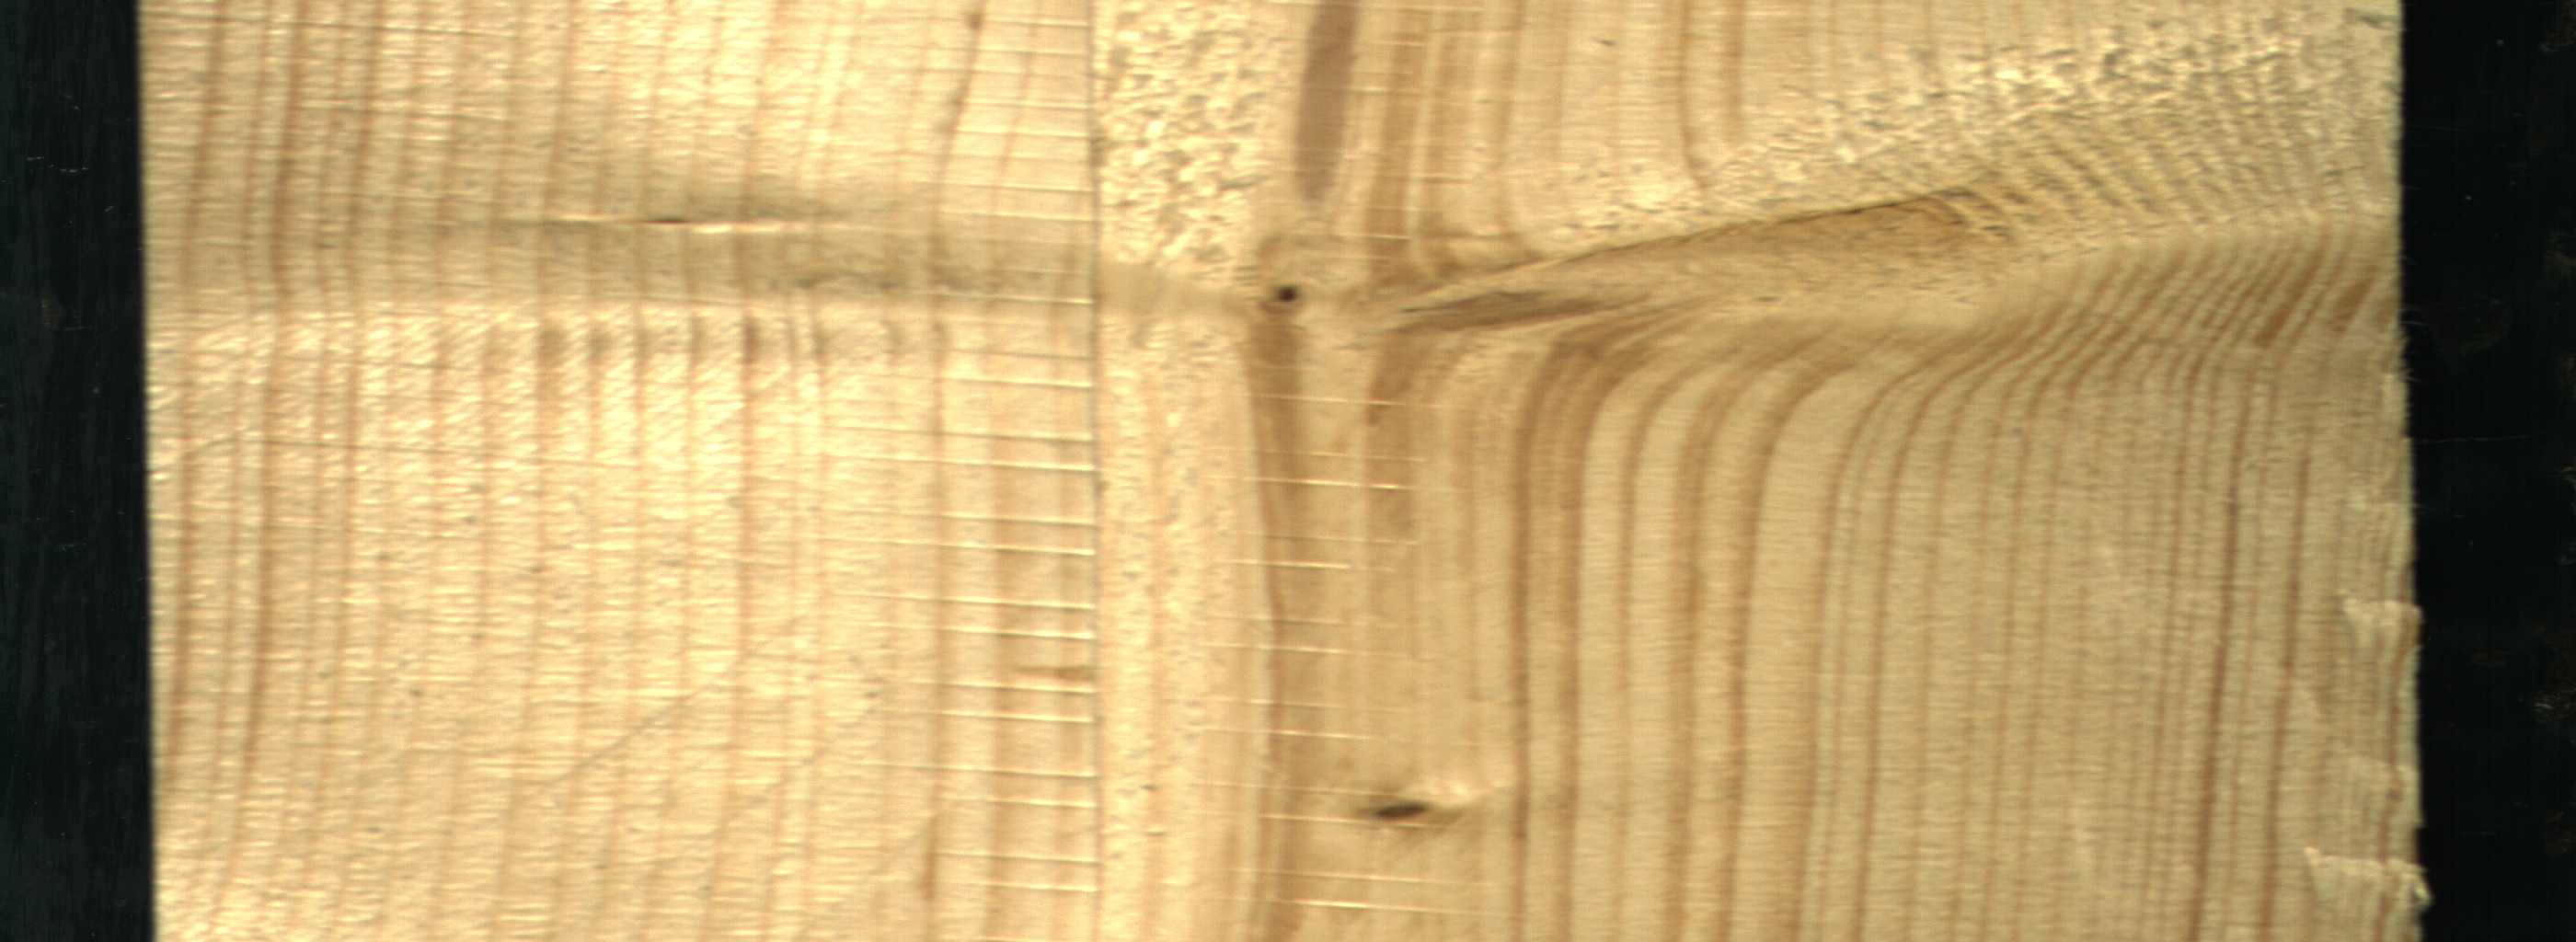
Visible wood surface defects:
Marrow
Live_Knot
Live_Knot
Live_Knot